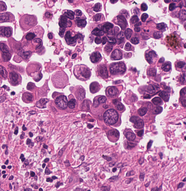
Tumor epithelial tissue: yes
Tumor-associated stroma tissue: yes
Normal tissue: no